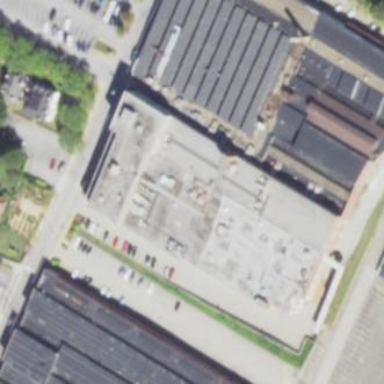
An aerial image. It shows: Commercial building.